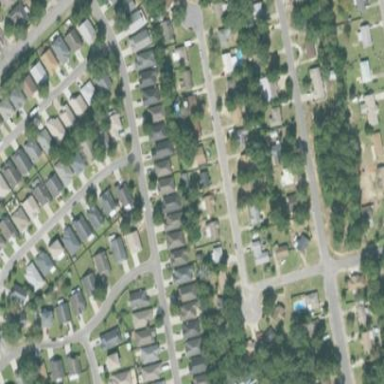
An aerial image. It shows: Residential area consisting of single-family homes.